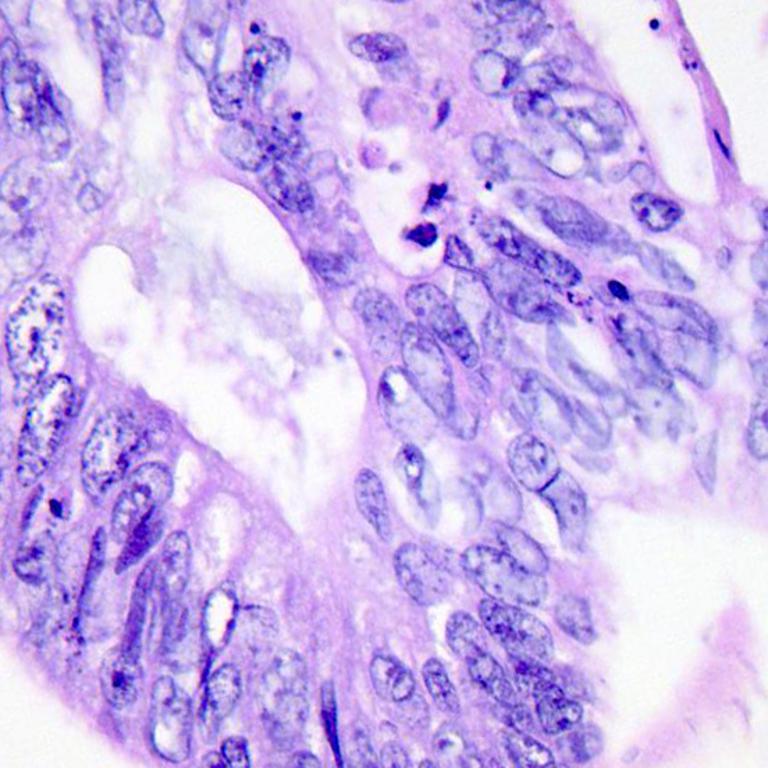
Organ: colon
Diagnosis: adenocarcinomas